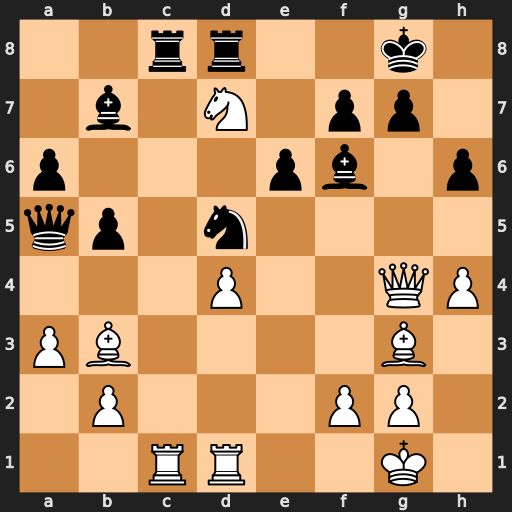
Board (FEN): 2rr2k1/1b1N1pp1/p3pb1p/qp1n4/3P2QP/PB4B1/1P3PP1/2RR2K1
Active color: w
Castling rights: -
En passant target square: -
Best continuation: Bxd5 Rxd7 Bxb7